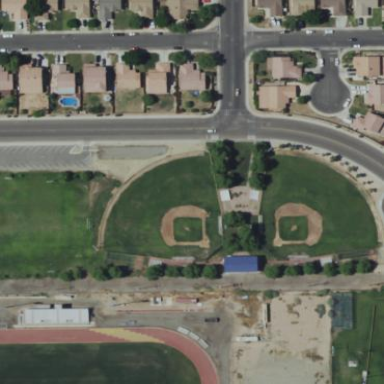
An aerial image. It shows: Baseball pitch for leisure land activities.